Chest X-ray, AP view. Patient: 39 years old, sex F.
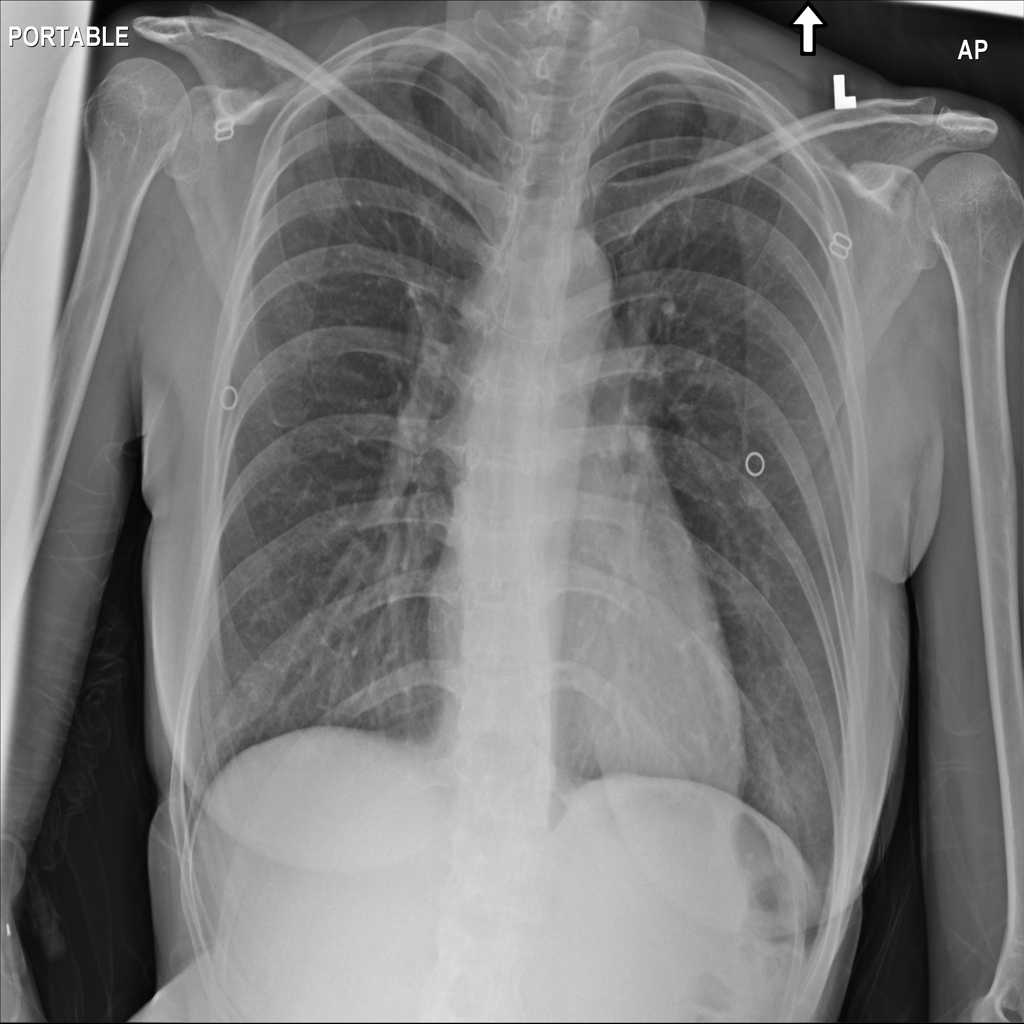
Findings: No Finding